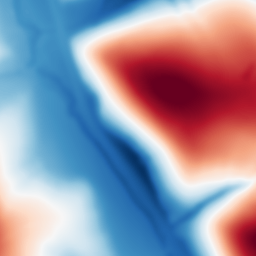
Category: multiscale
Decomposition family: dog
Decomposition parameters: sigma_low: 3
sigma_high: 100
Upsampling method: linear_exact
Upsampling parameters: scale: 2
Upsampling scale: 2